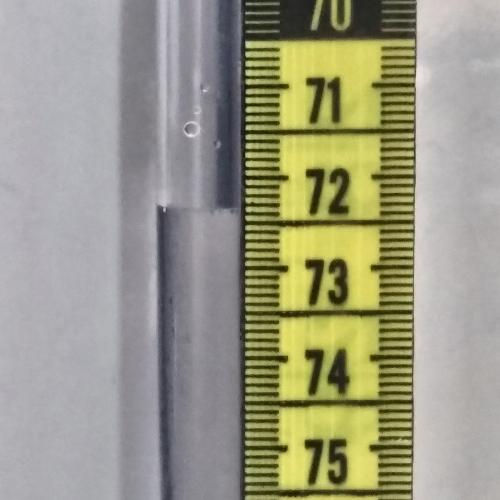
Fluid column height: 72.3 cm